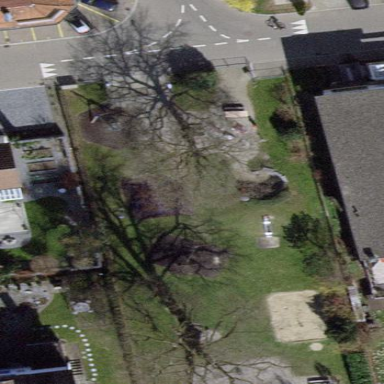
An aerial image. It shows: Playground area for leisure land.